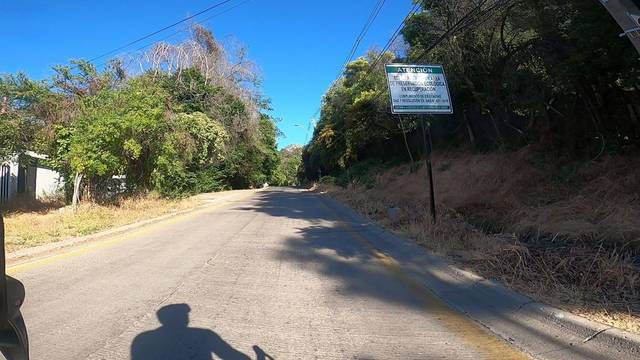
Region: Chile
Coordinates: -33.363, -70.558